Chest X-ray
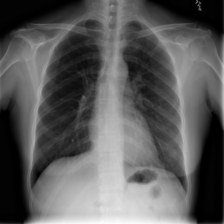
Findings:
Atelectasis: negative
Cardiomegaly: negative
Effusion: negative
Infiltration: negative
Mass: negative
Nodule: negative
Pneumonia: negative
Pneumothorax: negative
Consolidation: negative
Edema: negative
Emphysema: negative
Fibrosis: negative
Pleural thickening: negative
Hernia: negative